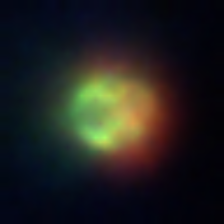
Taxon: NanoPlankton
Group: Other